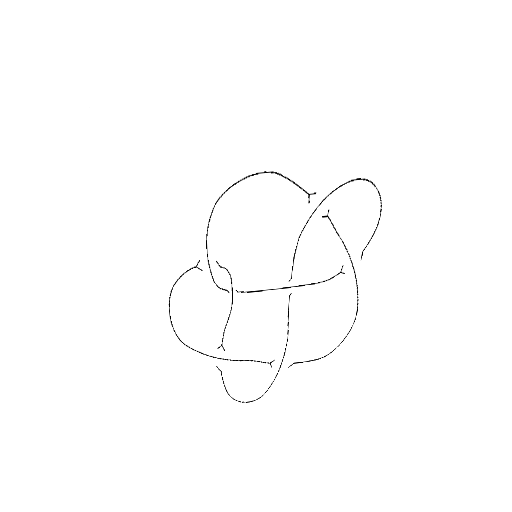
Crossing number: 7